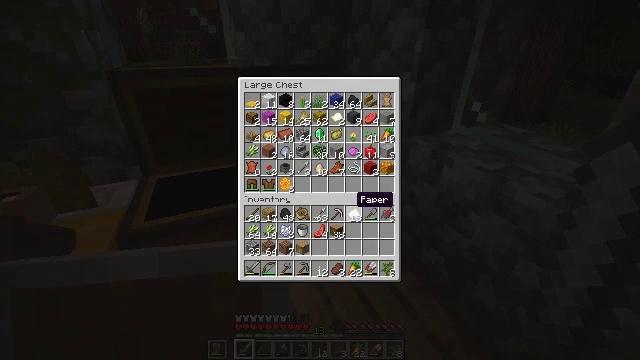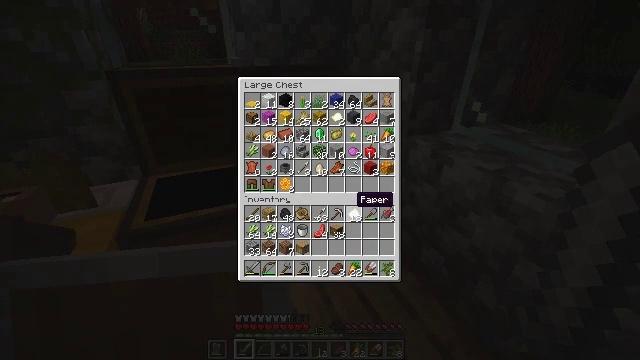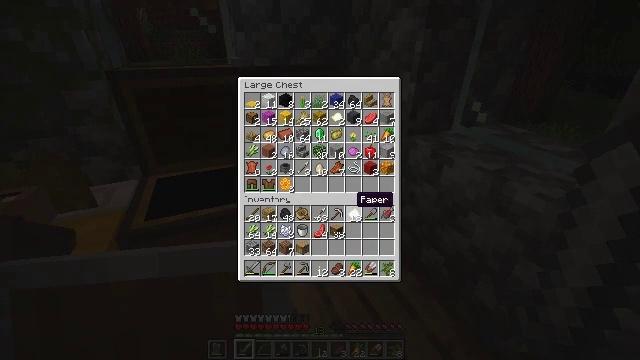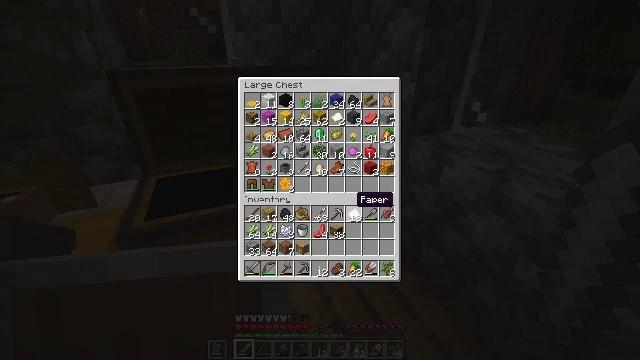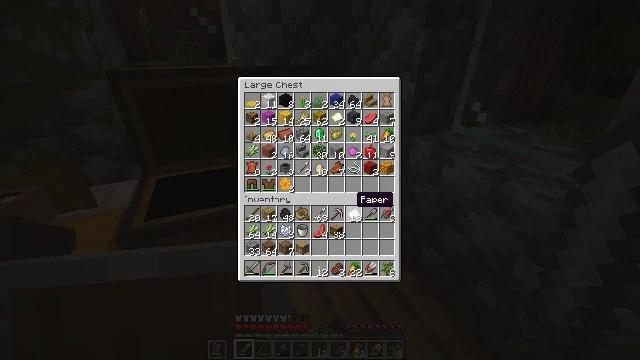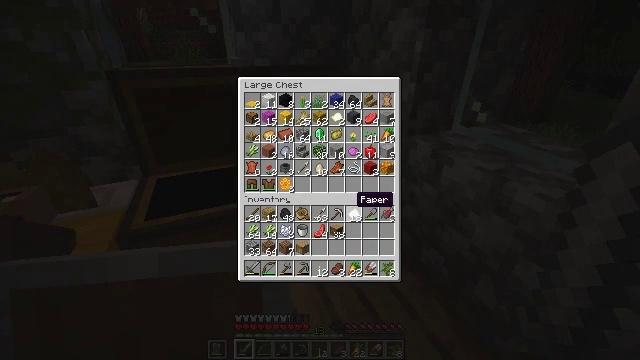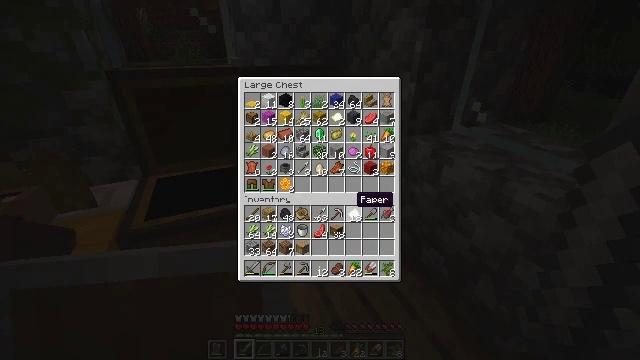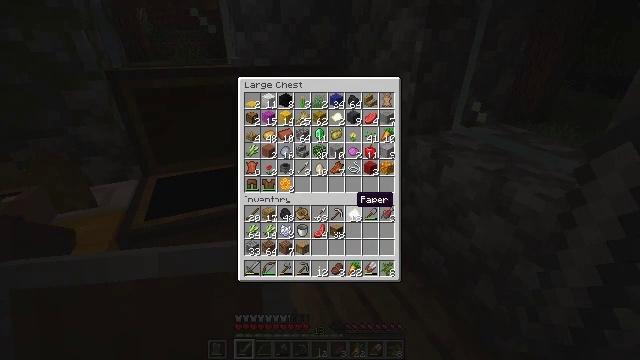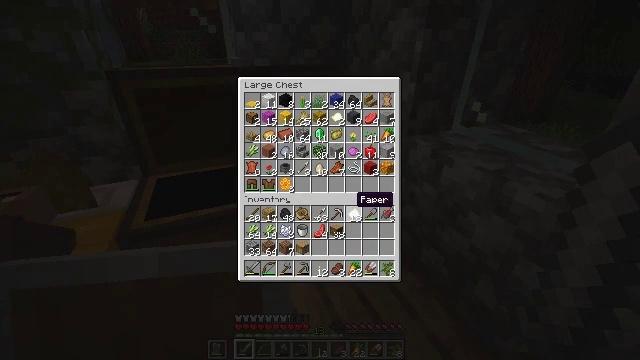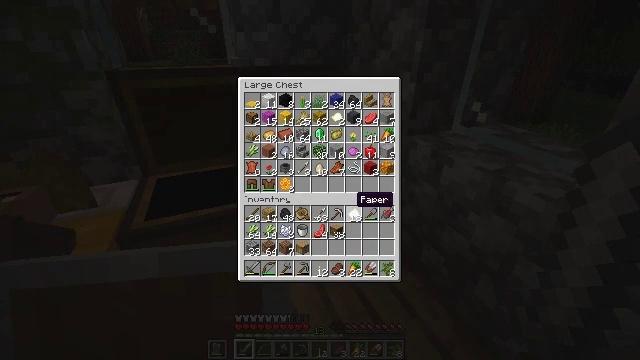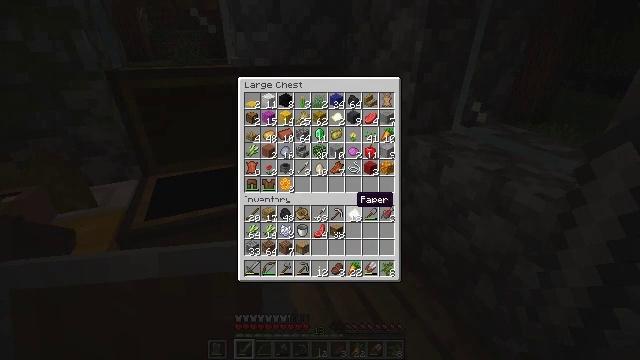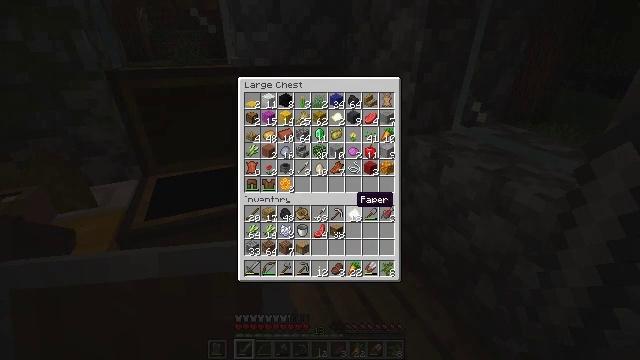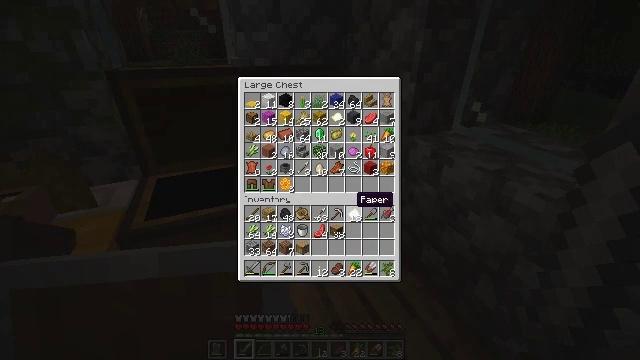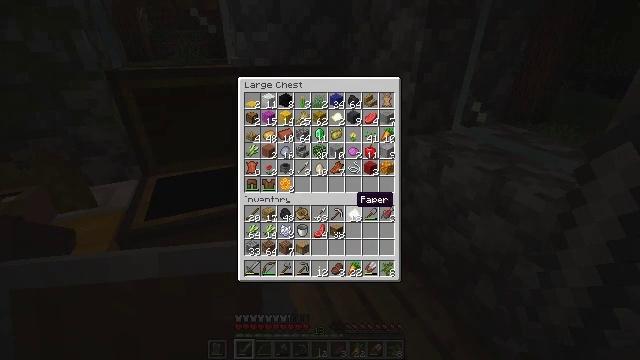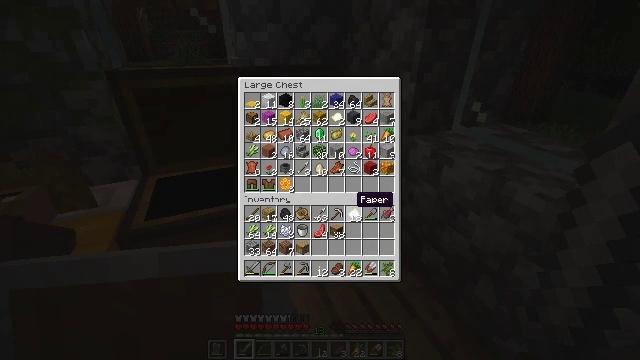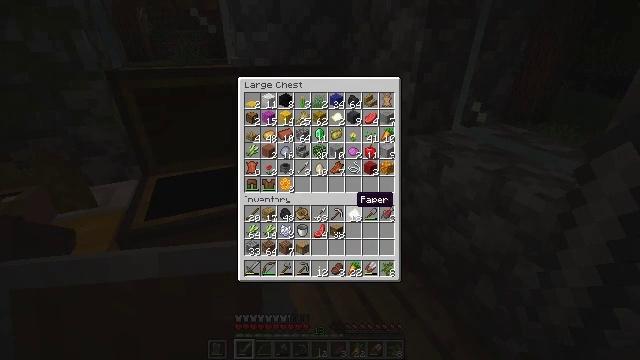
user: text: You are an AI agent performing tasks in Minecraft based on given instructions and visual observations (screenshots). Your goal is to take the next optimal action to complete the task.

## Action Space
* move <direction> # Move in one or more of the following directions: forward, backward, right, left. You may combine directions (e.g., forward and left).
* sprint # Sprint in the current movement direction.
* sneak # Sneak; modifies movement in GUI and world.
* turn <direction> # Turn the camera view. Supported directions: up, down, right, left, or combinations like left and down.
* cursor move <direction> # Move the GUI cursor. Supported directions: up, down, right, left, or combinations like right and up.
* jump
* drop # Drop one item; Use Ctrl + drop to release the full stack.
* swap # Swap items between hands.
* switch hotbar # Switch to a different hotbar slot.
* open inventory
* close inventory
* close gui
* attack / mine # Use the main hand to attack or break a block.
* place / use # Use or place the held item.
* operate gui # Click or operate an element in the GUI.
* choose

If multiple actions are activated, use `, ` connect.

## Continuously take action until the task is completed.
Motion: motion action
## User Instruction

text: Open the crafting table to make paper.
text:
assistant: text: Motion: no_op
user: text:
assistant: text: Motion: no_op
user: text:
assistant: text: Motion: no_op
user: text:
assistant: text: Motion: no_op
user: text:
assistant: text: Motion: no_op
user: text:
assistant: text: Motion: no_op
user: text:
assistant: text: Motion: no_op
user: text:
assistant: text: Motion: no_op
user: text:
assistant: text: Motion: no_op
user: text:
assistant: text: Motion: no_op
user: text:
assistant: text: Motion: no_op
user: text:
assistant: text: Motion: no_op
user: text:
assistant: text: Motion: no_op
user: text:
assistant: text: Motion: no_op
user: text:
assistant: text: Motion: no_op
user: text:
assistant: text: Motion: no_op
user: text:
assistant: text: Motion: no_op
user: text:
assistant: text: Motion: no_op
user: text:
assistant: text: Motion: no_op
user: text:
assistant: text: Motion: no_op
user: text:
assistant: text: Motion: no_op
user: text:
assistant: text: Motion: no_op
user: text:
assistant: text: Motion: no_op
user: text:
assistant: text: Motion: no_op
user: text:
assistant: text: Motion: no_op
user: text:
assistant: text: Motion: no_op
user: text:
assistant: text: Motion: no_op
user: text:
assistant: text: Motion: no_op
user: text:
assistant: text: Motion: no_op
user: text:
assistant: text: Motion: no_op